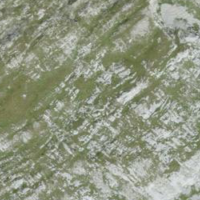
EUNIS habitat code: 31
Species observed at this site:
Salix retusa